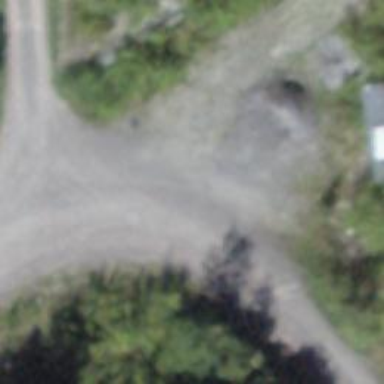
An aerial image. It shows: Service road with compacted grade2 surface.